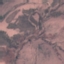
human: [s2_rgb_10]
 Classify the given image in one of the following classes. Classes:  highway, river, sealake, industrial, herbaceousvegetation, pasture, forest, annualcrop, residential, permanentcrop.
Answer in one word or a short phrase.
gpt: HerbaceousVegetation